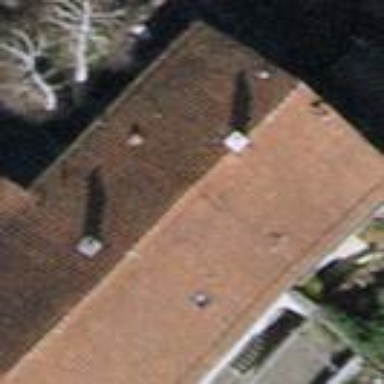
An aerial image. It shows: Building with tiled roof.